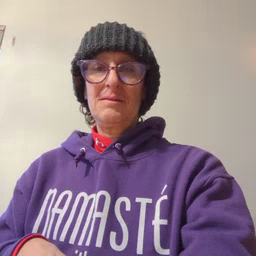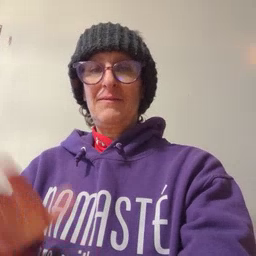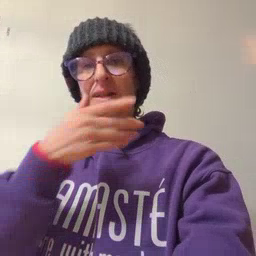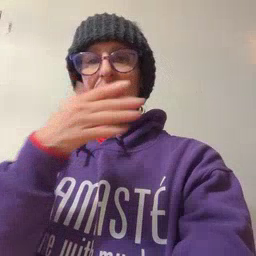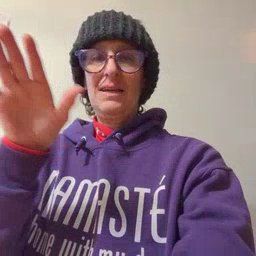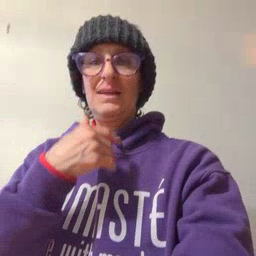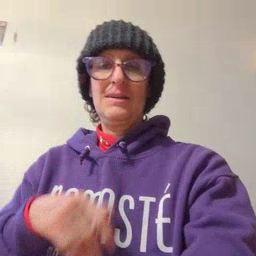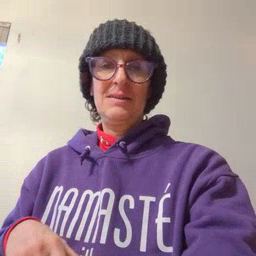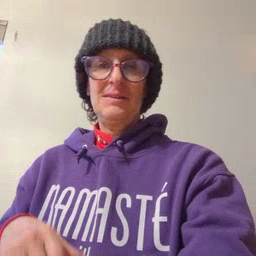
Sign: flag